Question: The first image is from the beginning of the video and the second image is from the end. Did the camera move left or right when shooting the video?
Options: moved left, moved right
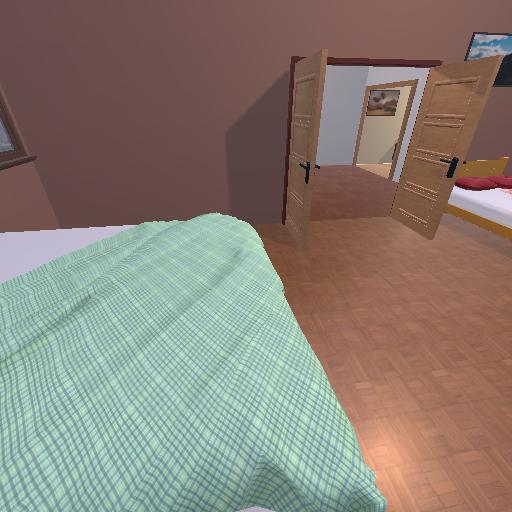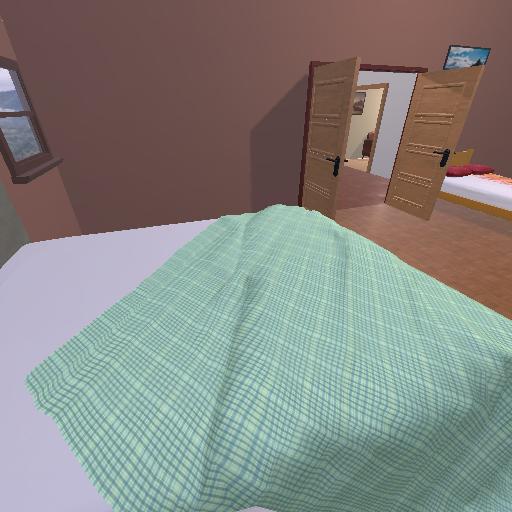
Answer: moved left